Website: apple
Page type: address-validator
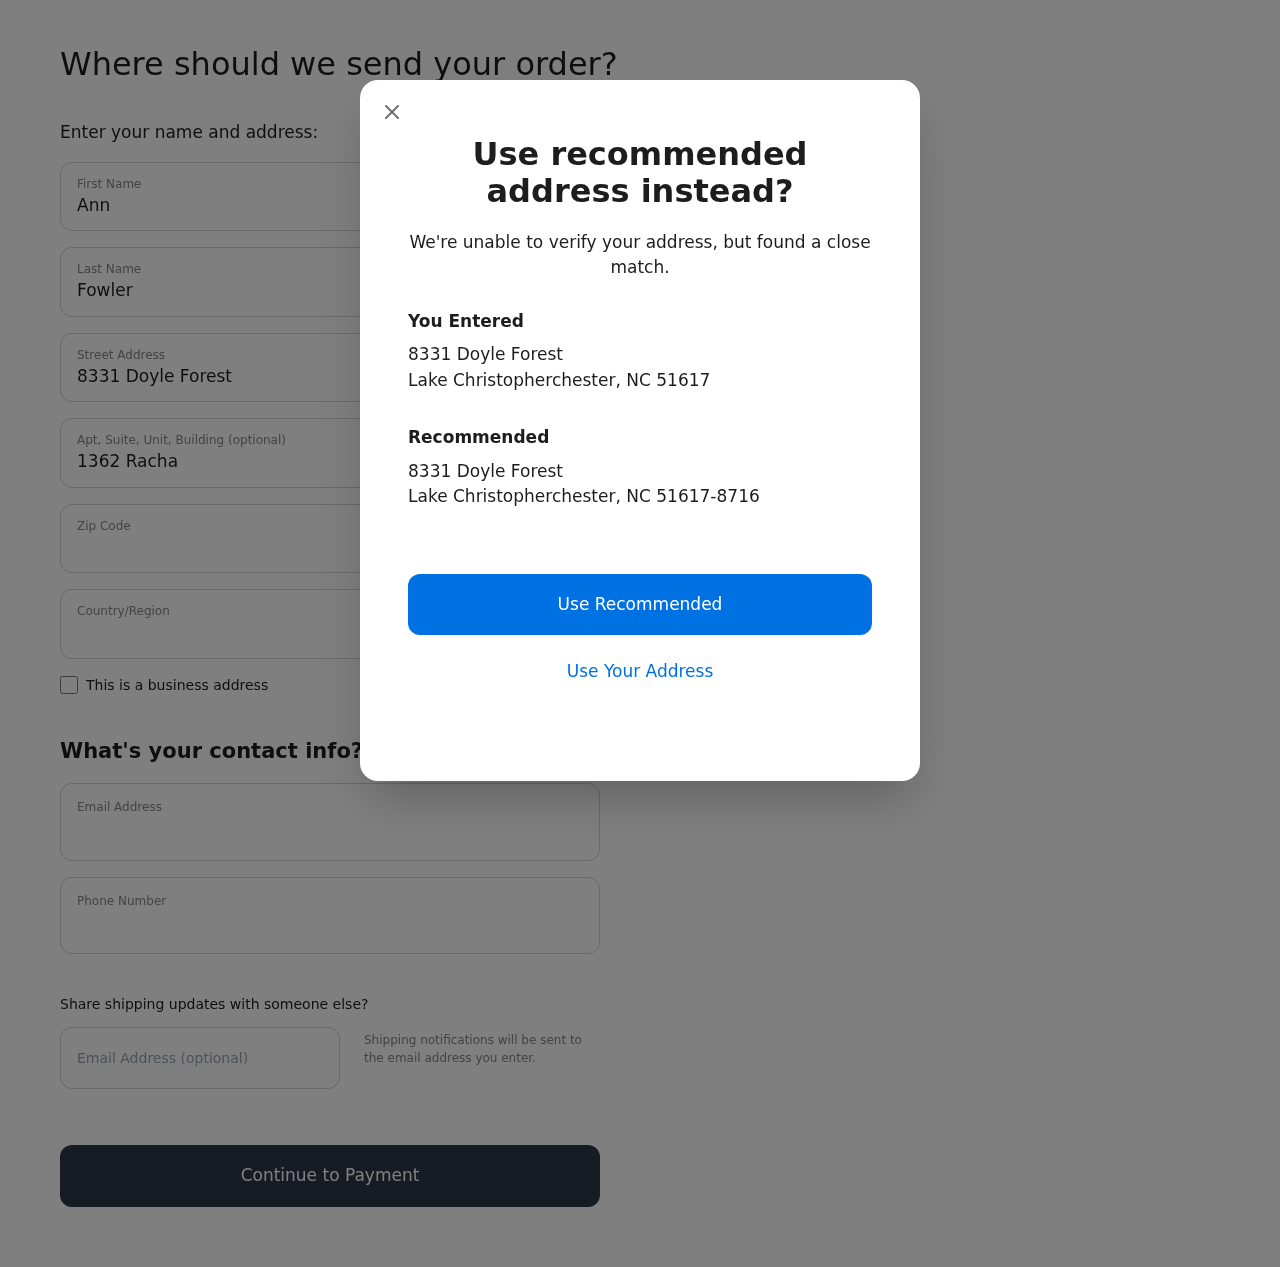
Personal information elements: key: PII_CITY
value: Lake Christopherchester
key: PII_COUNTRY
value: United States
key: PII_EMAIL
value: annfowler@gmail.com
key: PII_FIRSTNAME
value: Ann
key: PII_GIFT_EMAIL
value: dbrown@yahoo.com
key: PII_LASTNAME
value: Fowler
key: PII_PHONE
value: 3347814206
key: PII_POSTCODE
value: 51617
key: PII_POSTCODE_FULL
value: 51617-8716
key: PII_STATE_ABBR
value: NC
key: PII_STREET
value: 8331 Doyle Forest
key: PII_STREET2
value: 8331 Doyle Forest
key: PII_STREET2
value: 1362 Rachael Bridge
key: PII_CITY2
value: Lake Christopherchester
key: PII_STATE_ABBR2
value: NC